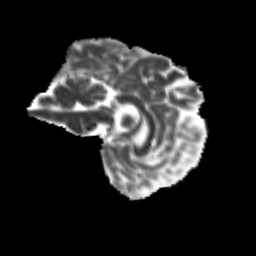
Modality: MD
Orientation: sagittal
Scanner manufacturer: siemens
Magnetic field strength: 3 T
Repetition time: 9.2 s
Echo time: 0.084 s